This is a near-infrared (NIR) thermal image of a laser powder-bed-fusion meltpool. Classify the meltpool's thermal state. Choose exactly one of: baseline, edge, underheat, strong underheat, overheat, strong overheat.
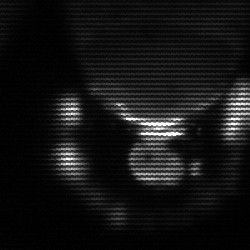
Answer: baseline